Question: Recently installed new wordpress theme. The problem is, there are only following font options to choose.

But I want to set Arial as default font for all content.
Tried to change css file of theme. No success!
How can I change all fonts to arial or something that will support all utf-8 characters?
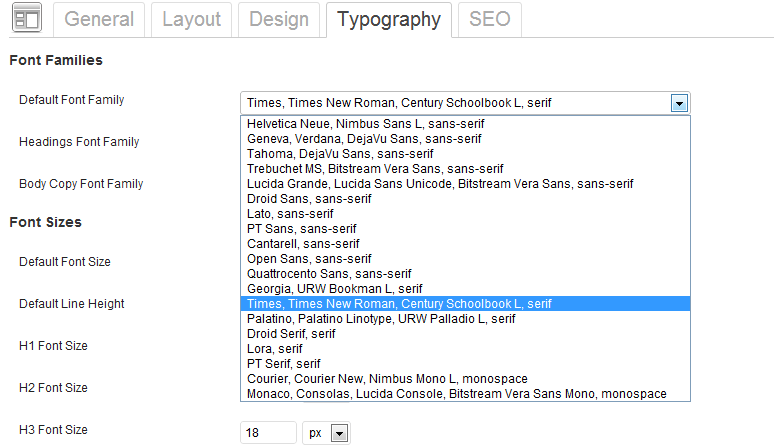
Answer: just add this line of code to the last line of style.css in your theme directory.
'''
body {font-family: "Arial" !important;}
'''